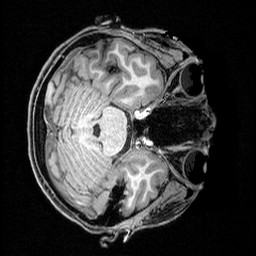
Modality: T1w
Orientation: axial
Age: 27
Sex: female
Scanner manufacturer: siemens
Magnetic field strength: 3 T
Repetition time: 2.3 s
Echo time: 0.00421 s